Question: I want to program a plot that scrolls automatically, so the actual time is on the right side. (marked red)

Data is added irregular with a timeinterval. How can i achieve this? I already have a scrolling graph (based on the example code provided by coreplot). But it's not completely accurate and quite cpu consuming. Also the labels should be "round" times like 14:52:00 14:52:20 and so on.
This is my code so far:
TestWindowController.h
'''
@interface TestWindowController : NSWindowController<CPTPlotDataSource> {
NSMutableArray *plotData;
double currentIndex;
NSDate *referenceDate;
NSTimer *scrollTimer;
NSTimer *newDataTimer;
}
@property (weak) IBOutlet CPTGraphHostingView *graphView;
'''
TestWindowController.m
'''
NSString *kPlotIdentifier = @"Data Source Plot";
const double kTimePeriod = 60.0; // 1 Minute
const double kFrameRate = 10.0; // frames per second
const double kAlpha = 0.25; // smoothing constant
@interface DataObj : NSObject {
NSTimeInterval timeInterval;
double testValue;
}
@property(readwrite) NSTimeInterval timeInterval;
@property(readwrite) double testValue;
@end
@implementation DataObj
@synthesize timeInterval;
@synthesize testValue;
@end
@implementation TestWindowController
@synthesize graphView;
- (id)initWithWindow:(NSWindow *)window
{
self = [super initWithWindow:window];
if (self) {
// Initialization code here.
}
return self;
}
- (void)windowDidLoad
{
// Set a reference Date
NSCalendar *gregorian = [[NSCalendar alloc]
initWithCalendarIdentifier:NSGregorianCalendar];
NSDateComponents *dateComponents = [gregorian components:(NSHourCalendarUnit | NSMinuteCalendarUnit)
fromDate:[NSDate date]];
[dateComponents setSecond:0];
referenceDate = [gregorian dateFromComponents:dateComponents];
currentIndex = 0.0;
// Core Plot
CPTGraph *graph = [[CPTXYGraph alloc] initWithFrame:CGRectZero];
graphView.hostedGraph = graph;
[graph applyTheme:[CPTTheme themeNamed:kCPTPlainBlackTheme]];
//[self setTitleDefaultsForGraph:graph withBounds:bounds];
//[self setPaddingDefaultsForGraph:graph withBounds:bounds];
graph.plotAreaFrame.paddingTop = 15.0;
graph.plotAreaFrame.paddingRight = 15.0;
graph.plotAreaFrame.paddingBottom = 70.0;
graph.plotAreaFrame.paddingLeft = 55.0;
// Grid line styles
CPTMutableLineStyle *majorGridLineStyle = [CPTMutableLineStyle lineStyle];
majorGridLineStyle.lineWidth = 0.75;
majorGridLineStyle.lineColor = [[CPTColor whiteColor] colorWithAlphaComponent:0.5];
CPTMutableLineStyle *minorGridLineStyle = [CPTMutableLineStyle lineStyle];
minorGridLineStyle.lineWidth = 0.25;
minorGridLineStyle.lineColor = [[CPTColor whiteColor] colorWithAlphaComponent:0.1];
// Axes
// X axis
CPTXYAxisSet *axisSet = (CPTXYAxisSet *)graph.axisSet;
CPTXYAxis *x = axisSet.xAxis;
x.labelingPolicy = CPTAxisLabelingPolicyAutomatic;
x.orthogonalCoordinateDecimal = CPTDecimalFromUnsignedInteger(0);
x.majorGridLineStyle = majorGridLineStyle;
x.minorGridLineStyle = minorGridLineStyle;
x.minorTicksPerInterval = 9;
NSDateFormatter *dateFormatter = [[NSDateFormatter alloc] init];
dateFormatter.dateStyle = kCFDateFormatterNoStyle;
dateFormatter.timeStyle = kCFDateFormatterMediumStyle;
CPTTimeFormatter *timeFormatter = [[CPTTimeFormatter alloc] initWithDateFormatter:dateFormatter];
timeFormatter.referenceDate = referenceDate;
x.labelFormatter = timeFormatter;
// Y axis
CPTXYAxis *y = axisSet.yAxis;
y.labelingPolicy = CPTAxisLabelingPolicyAutomatic;
y.orthogonalCoordinateDecimal = CPTDecimalFromUnsignedInteger(0);
y.majorGridLineStyle = majorGridLineStyle;
y.minorGridLineStyle = minorGridLineStyle;
y.minorTicksPerInterval = 3;
y.labelOffset = 5.0;
y.axisConstraints = [CPTConstraints constraintWithLowerOffset:0.0];
// Rotate the labels by 45 degrees, just to show it can be done.
x.labelRotation = M_PI * 0.25;
// Create the plot
CPTScatterPlot *dataSourceLinePlot = [[CPTScatterPlot alloc] init] ;
dataSourceLinePlot.identifier = kPlotIdentifier;
dataSourceLinePlot.cachePrecision = CPTPlotCachePrecisionDouble;
CPTMutableLineStyle *lineStyle = [dataSourceLinePlot.dataLineStyle mutableCopy];
lineStyle.lineWidth = 3.0;
lineStyle.lineColor = [CPTColor greenColor];
dataSourceLinePlot.dataLineStyle = lineStyle;
dataSourceLinePlot.dataSource = self;
[graph addPlot:dataSourceLinePlot];
// Plot space
CPTXYPlotSpace *plotSpace = (CPTXYPlotSpace *)graph.defaultPlotSpace;
plotSpace.xRange = [CPTPlotRange plotRangeWithLocation:CPTDecimalFromUnsignedInteger(0) length:CPTDecimalFromDouble(kTimePeriod)];
plotSpace.yRange = [CPTPlotRange plotRangeWithLocation:CPTDecimalFromUnsignedInteger(0) length:CPTDecimalFromUnsignedInteger(1)];
plotData = [[NSMutableArray alloc] init];
scrollTimer = [NSTimer scheduledTimerWithTimeInterval:1.0 / kFrameRate
target:self
selector:@selector(scrollPlot:)
userInfo:nil
repeats:YES];
newDataTimer = [NSTimer scheduledTimerWithTimeInterval:3.0
target:self
selector:@selector(newData:)
userInfo:nil
repeats:YES];
}
#pragma mark Test Methods
-(void)scrollPlot:(NSTimer *)theTimer
{
CPTGraph *theGraph = graphView.hostedGraph;
CPTPlot *thePlot = [theGraph plotWithIdentifier:kPlotIdentifier];
if ( thePlot ) {
currentIndex = (-[referenceDate timeIntervalSinceNow])-kTimePeriod;
CPTXYPlotSpace *plotSpace = (CPTXYPlotSpace *)theGraph.defaultPlotSpace;
double location = currentIndex;
plotSpace.xRange = [CPTPlotRange plotRangeWithLocation:CPTDecimalFromDouble(location)
length:CPTDecimalFromDouble(kTimePeriod)];
//[plotData addObject:[NSNumber numberWithDouble:(1.0 - kAlpha) * [[plotData lastObject] doubleValue] + kAlpha * rand() / (double)RAND_MAX]];
//[thePlot insertDataAtIndex:plotData.count - 1 numberOfRecords:1];
}
}
-(void)newData:(NSTimer *)theTimer
{
CPTGraph *theGraph = graphView.hostedGraph;
CPTPlot *thePlot = [theGraph plotWithIdentifier:kPlotIdentifier];
if ( thePlot ) {
DataObj *test = [[DataObj alloc] init];
test.timeInterval = -[referenceDate timeIntervalSinceNow];
test.testValue = rand() / (double)RAND_MAX;
[plotData addObject:test];
[thePlot insertDataAtIndex:plotData.count - 1 numberOfRecords:1];
}
}
#pragma mark Plot Data Source Methods
-(NSUInteger)numberOfRecordsForPlot:(CPTPlot *)plot
{
return [plotData count];
}
-(NSNumber *)numberForPlot:(CPTPlot *)plot field:(NSUInteger)fieldEnum recordIndex:(NSUInteger)index
{
NSNumber *num = nil;
DataObj *dataObj = [plotData objectAtIndex:index];
switch ( fieldEnum ) {
case CPTScatterPlotFieldX:
num = [NSNumber numberWithDouble:dataObj.timeInterval];
break;
case CPTScatterPlotFieldY:
num = [NSNumber numberWithDouble:dataObj.testValue];
break;
default:
break;
}
return num;
}
'''
How can i get the program to be time-accurate and less cpu consuming?
Thanks.
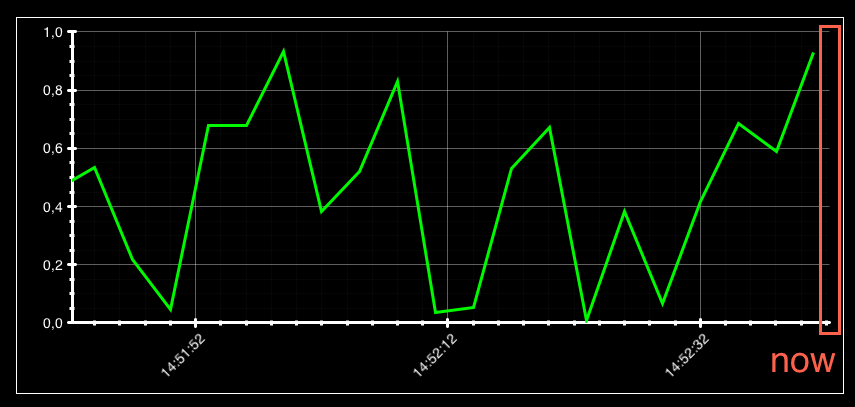
Answer: The automatic axis labeling policy doesn't work with dates very well. If you want to label every 20 seconds, for example, use the fixed interval labeling policy.
The high CPU usage is probably related to redrawing the axes and the plot for every plot range update. You'll need to experiment with different scrolling frame rates to find the best combination of CPU usage and smooth updates.